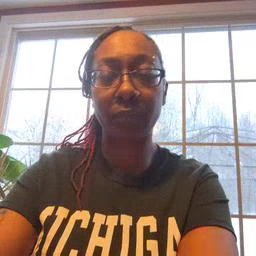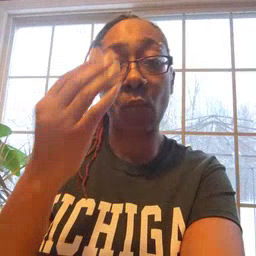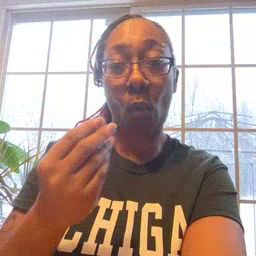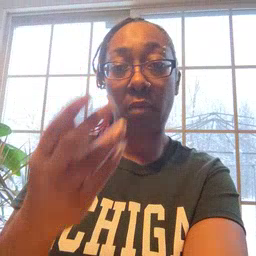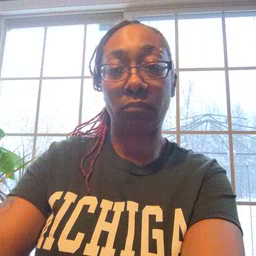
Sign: wet